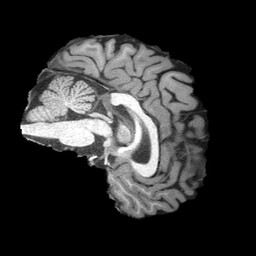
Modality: T1w
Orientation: sagittal
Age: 22
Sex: female